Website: lowes
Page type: account-selection
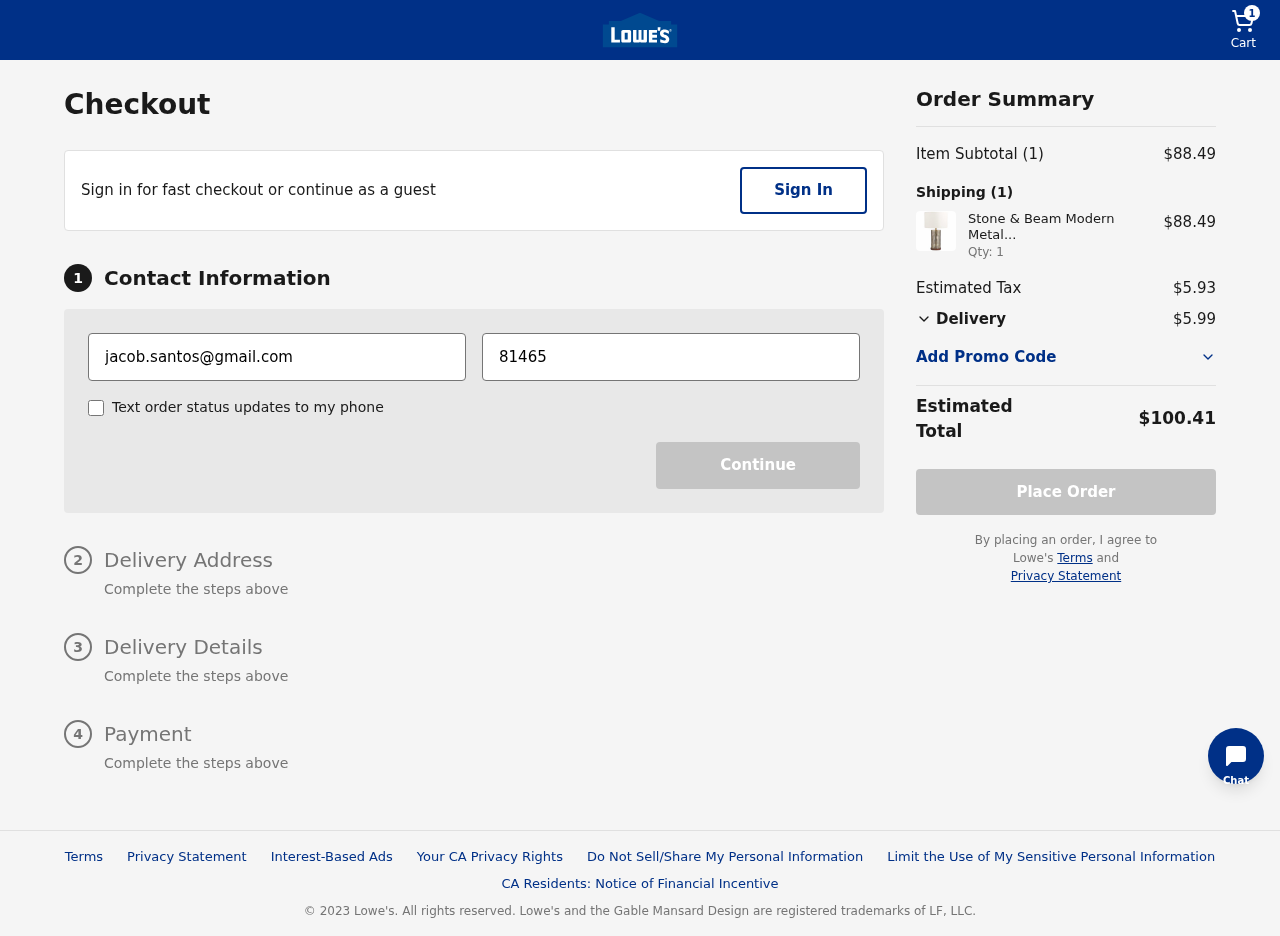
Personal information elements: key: PII_EMAIL
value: jacob.santos@gmail.com
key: PII_PHONE
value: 8146540829
Product elements: key: PRODUCT1_NAME
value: Stone & Beam Modern Metal Table Lamp, 23"H, Antique Brass
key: PRODUCT1_PRICE
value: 88.49
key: PRODUCT1_QUANTITY
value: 1
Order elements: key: ORDER_NUM_ITEMS
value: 1
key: ORDER_SUBTOTAL
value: $88.49
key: ORDER_TAX
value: $5.93
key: ORDER_SHIPPING_COST
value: $5.99
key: ORDER_TOTAL
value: $100.41